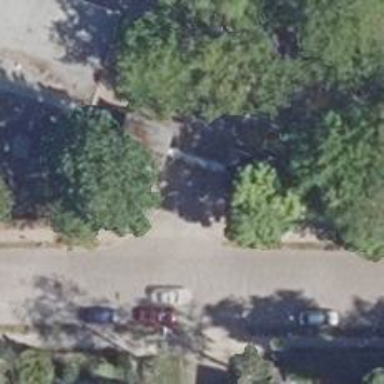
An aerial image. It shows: Driveway.